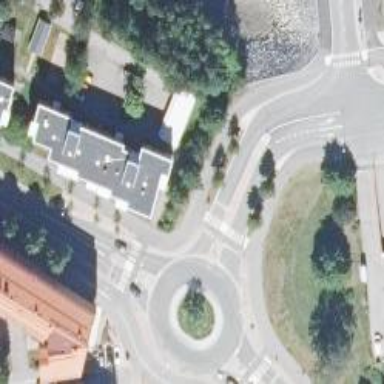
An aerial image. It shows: Marked road crossing with pedestrian island.